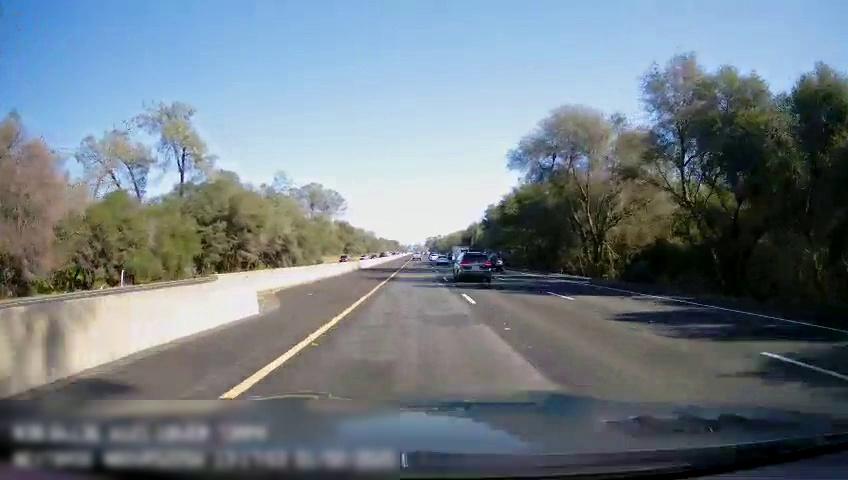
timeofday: Day
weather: Sunny
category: Drivable Space
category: Vehicles | SUV
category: Vehicles | SUV
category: Vehicles | SUV
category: Vehicles | SUV
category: Vehicles | Van
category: Vehicles | Car
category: Vehicles | Car
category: Lanes | Current Lane
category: Lanes | Current Lane
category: Lanes | Alternate Lane
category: Lanes | Alternate Lane